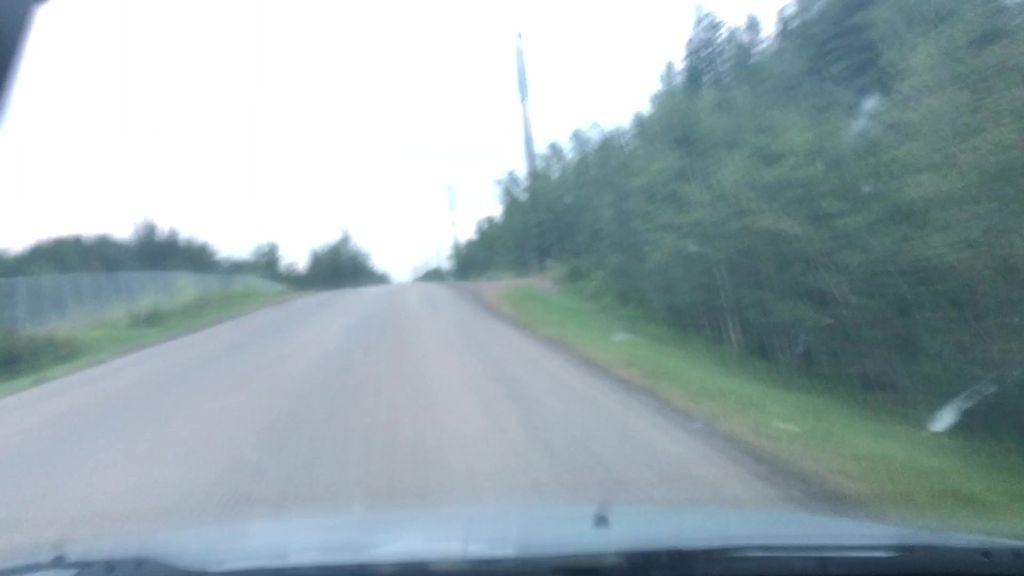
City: edmonton